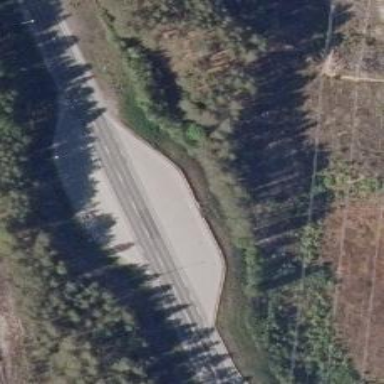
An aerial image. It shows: Rest area on the road.